Question: I have a '<li class="jobs-dashboard1">' I'd like to target with CSS. The problem is that it's not responding, so I wondered if it's possible to specify somehow with the id of the parent '<ul>' like so:
'''
#adminmenu.jobs-dashboard1 {
background-color: green;
}
'''
'''
<div id="adminmenuback"></div>
<div id="adminmenuwrap">
<ul id="adminmenu">
<li class="wp-first-item wp-has-submenu wp-has-current-submenu wp-
menu-open menu-top menu-top-first menu-icon-dashboard menu-top.
first" id="menu-dashboard">
<a href='index.php' class="wp-first-item
wp-has-submenu wp-has-current-submenu wp-menu-open menu-top menu-
top-first menu-icon-dashboard menu-top-first">
<div class="wp-menu-
arrow">
<div></div>
</div>
<div class='wp-menu-image dashicons-before
dashicons-dashboard'><br /></div>
<div class='wp-menu-
name'>Dashboard</div>
</a>
<ul class='wp-submenu wp-submenu-wrap'>
<li class='wp-submenu-head' aria-hidden='true'>Dashboard</li>
<li class="wp-first-item current">.
<a href='index.php' class="wp-first-item current" aria- current="page">Home</a></li>
<li><a href='update-core.php'>Updates
<span class='update-plugins count-37'><span class='update.
count'>37</span></span></a></li>
<li class="jobs-dashboard1"><a href='https://adsler.co.uk/jobs-dashboard/' class="jobs.
dashboard1">Jobs</a></li>
<li class="post-job1"><a href='https://adsler.co.uk/post-a-job/' class="post-job1">Post A
Job</a></li>
<li class="events-dashboard1"><a href='https://adsler.co.uk/your-events-dashboard/' class="events.
dashboard1">Events</a></li>
<li class="post-event1"><a href='https://adsler.co.uk/post-an-event/' class="post-event1">Post
An Event</a></li>
</ul>
</li>
'''
This didn't work, and I don't know why.

If you see 'Jobs' in the screenshot... that's one of them I'm trying to target.
The site is <URL> if that helps, but it's a backend modification.
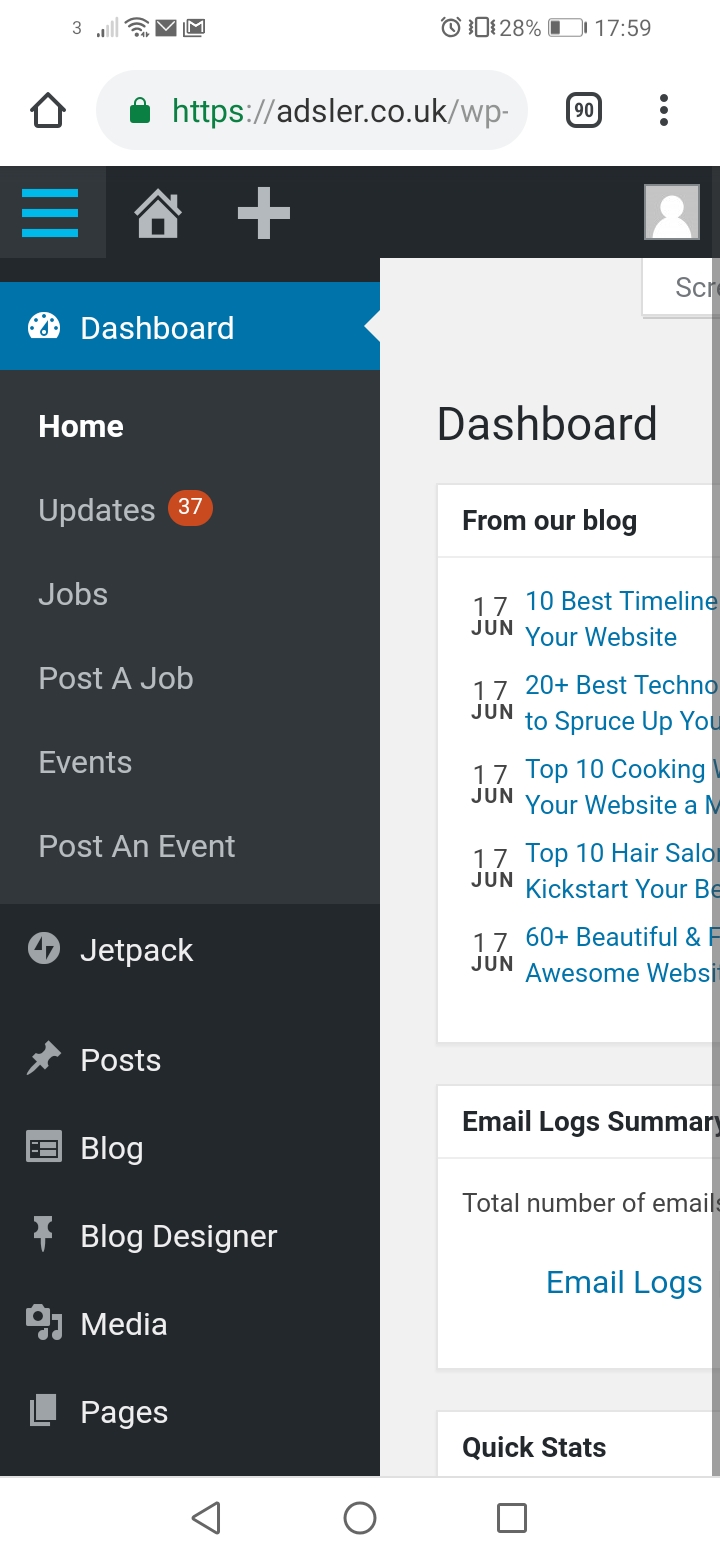
Answer: Where are you adding this CSS? You cannot add it to typical CSS files that you use on your website, because those are all loaded on the Frontend, and not loaded in the Wordpress Dashboard.
You also shouldn't have to target your item with an ID before the class, if the item has its own class already, and is only used on that item. If you use this class on more than one item then you can specify an ID or other selector.
Here is the original posted solution:
'''
add_action('admin_head', 'custom_admin_css');
function custom_admin_css() {
echo '<style>
.jobs-dashboard1 {background: green;}
</style>';
}
'''
Here is another way that should also work.
'''
add_action( 'admin_head', 'custom_admin_css' );
function custom_admin_css() { ?>
<style>
.jobs-dashboard1 {background-color: green; }
</style>
<?php }
'''